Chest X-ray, PA view. Patient: 30 years old, sex F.
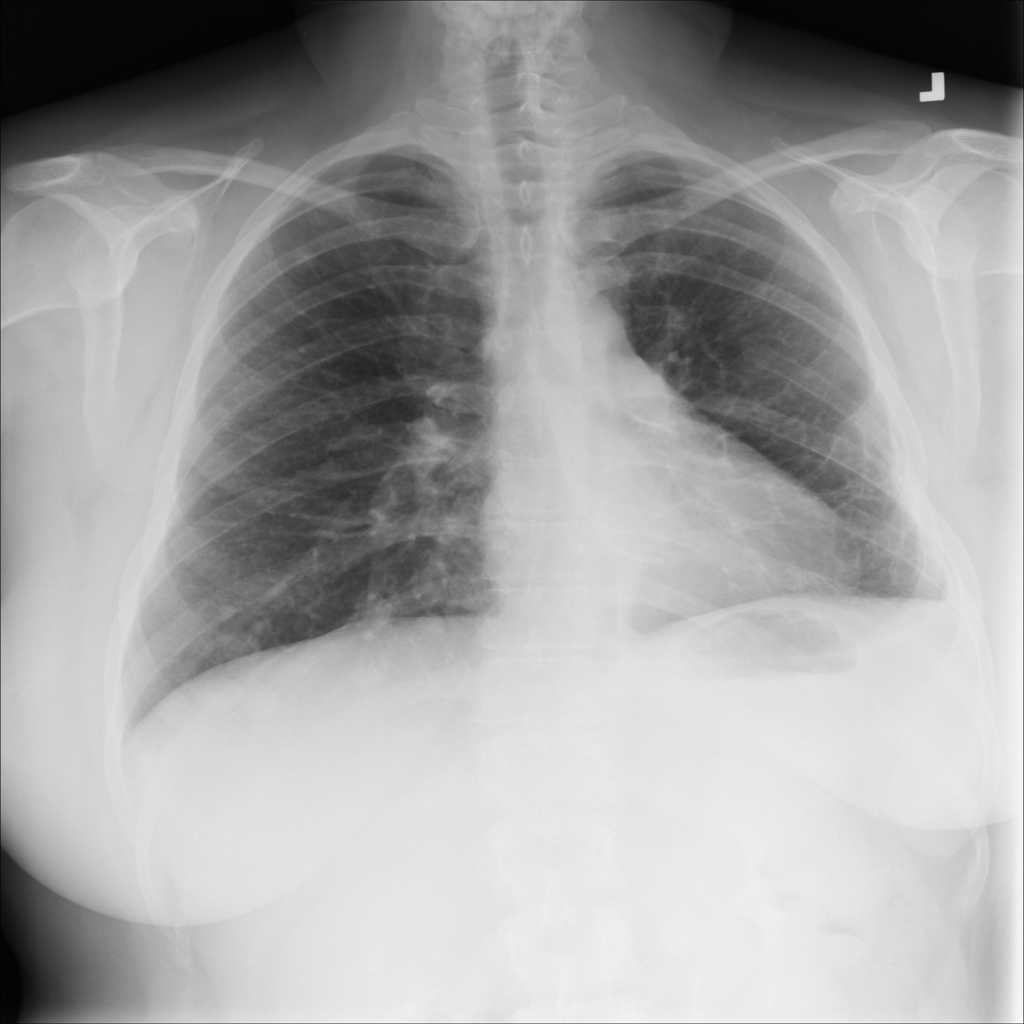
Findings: Nodule